Question: I need some help and I'm new to the angularjs.
I have created an app for tours, Here I have three controllers for each page and one service for getting data from the response.
I have four button (links look like Spanish, France, India, America, etc.) on my each page footer.
My problem is while clicking on the location button in the main controller (packageController) I'm able to access the response data without redirecting because this is same controller, But I have other pages which have controller 1 & 2, from these controller I need to redirect to the main controller, but I'm failing to achieve this.
'''
var app = angular.module("dashboard");
'''
'''
app.factory('packageService',function($http) {
return {
getData: function (location) {
var promise = $http({
method:'GET',
url:"index.php/tours" ,
params:{'keyword': location}
})
.success(function (data, status, headers, config) {
return data;
})
.error(function (data, status, headers, config) {
return {"status": false};
});
return promise;
}
}
});
'''
This is working
'''
app.controller("packageController", function($scope, packageService){
$scope.footerLink = [
link1 : paris,
link2 : india,
link3 : america
];
$scope.goBtn = function(search){
packageService.getData(search.location).then(function(promise){
$scope.packages = promise.data;
});
};
}
'''
If i click on one of those footer links from my site i'm calling 'goBtn()', but is not redirecting.
'''
app.controller("hotelController", function($scope, packageService){
$scope.footerLink = [
link1 : paris,
link2 : india,
link3 : america
];
$scope.goBtn = function(search){
packageService.getData(search.location).then(function(promise){
$scope.packages = promise.data;
});
};
}
'''
'''
app.controller("flightController", function($scope, packageService){
$scope.footerLink = [
link1 : paris,
link2 : india,
link3 : america
];
$scope.goBtn = function(search){
packageService.getData(search.location).then(function(promise){
$scope.packages = promise.data;
});
};
}
'''

: Might be my approach will be wrong, Please help me!
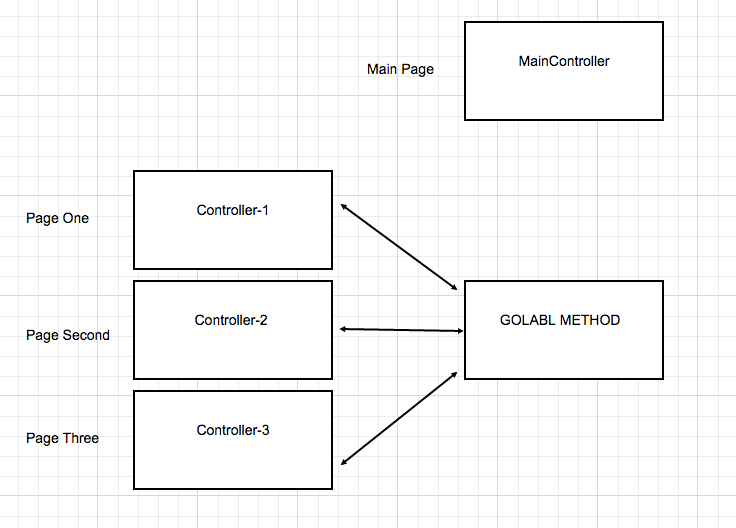
Answer: Try passing the service as a dependency also to the controllers, if that doesn't work, try solving it as explained below :
I was facing the same problem. I solved it like this :
I made module different modules for each pages, each module had a controller in it. The module of the first page contained the service.
To use the same service in different controllers, I passed the first module (which contains the service) as a dependency in other modules and then passed the service of the first module as a dependency in the controller and as an argument in the function of the controller.
So basically I had a separate Javascript file for each page with a module containing a controller with the main module and service passed as dependencies.
Make the first module :
'''
var app = angular.module('Dashboard', ['ngRoute']);
'''
Make the first controller in the same manner.
Make the service in the same manner :
'''
app.service('packageService', ['$rootScope','$http', function($rootScope, $http){
this.getPackageData=function(){
...
return...
};
}]);
'''
Make a different module for second controller and pass First module (Dashboard) as a dependency :
'''
var app2 = angular.module('SecondPagemodule', ['ngRoute', 'Dashboard']);
'''
Make the controller in the second module and pass the service as a dependency and as a parameter to the function of controller.
'''
app2.controller('ControllerForSecondPage', ['$scope', '$http', 'PackageService', function($scope, $http, PackageService){
...
...
}]);
'''
I hope this helps.